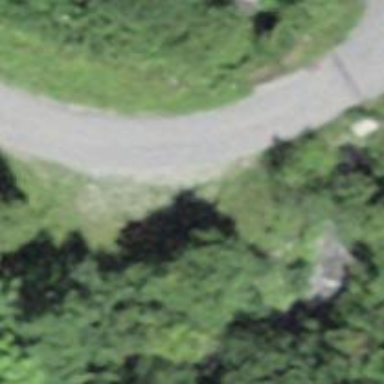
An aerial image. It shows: Unclassified road on bridge.